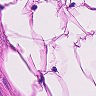
Metastatic tissue present: no